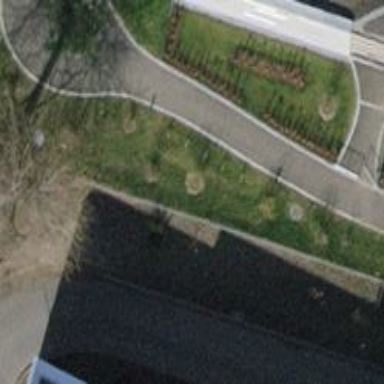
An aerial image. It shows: Bicycle parking area with stands available.